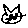
Label: cat